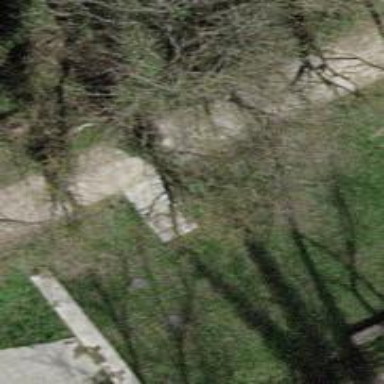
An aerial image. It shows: Set of concrete steps.